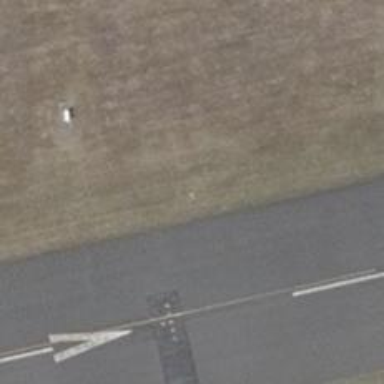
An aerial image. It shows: Runway edge aviation light.